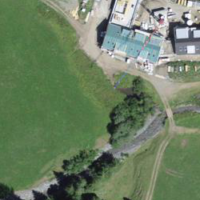
EUNIS habitat code: 26
Species observed at this site:
Tussilago farfara